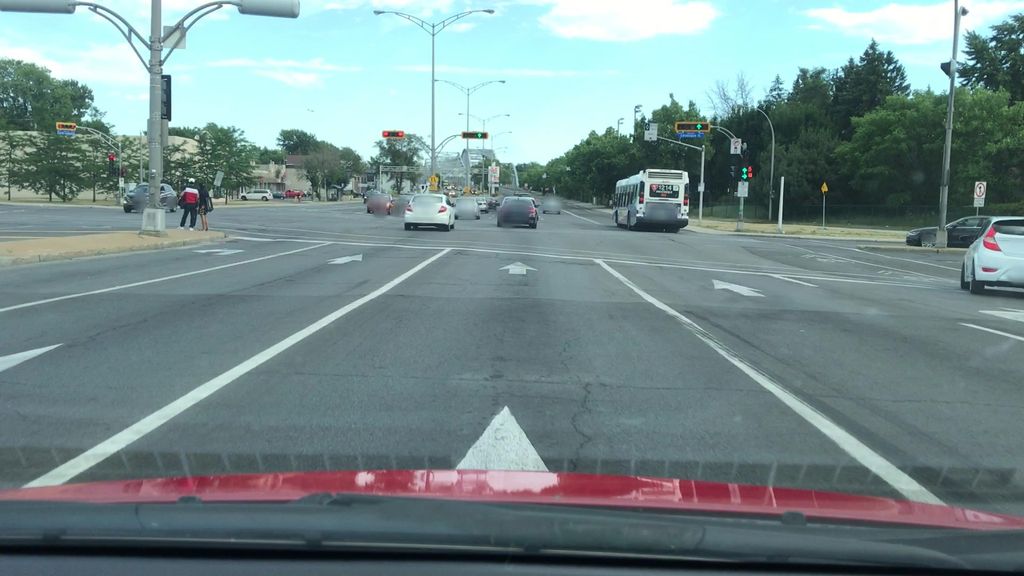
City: montreal